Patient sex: F
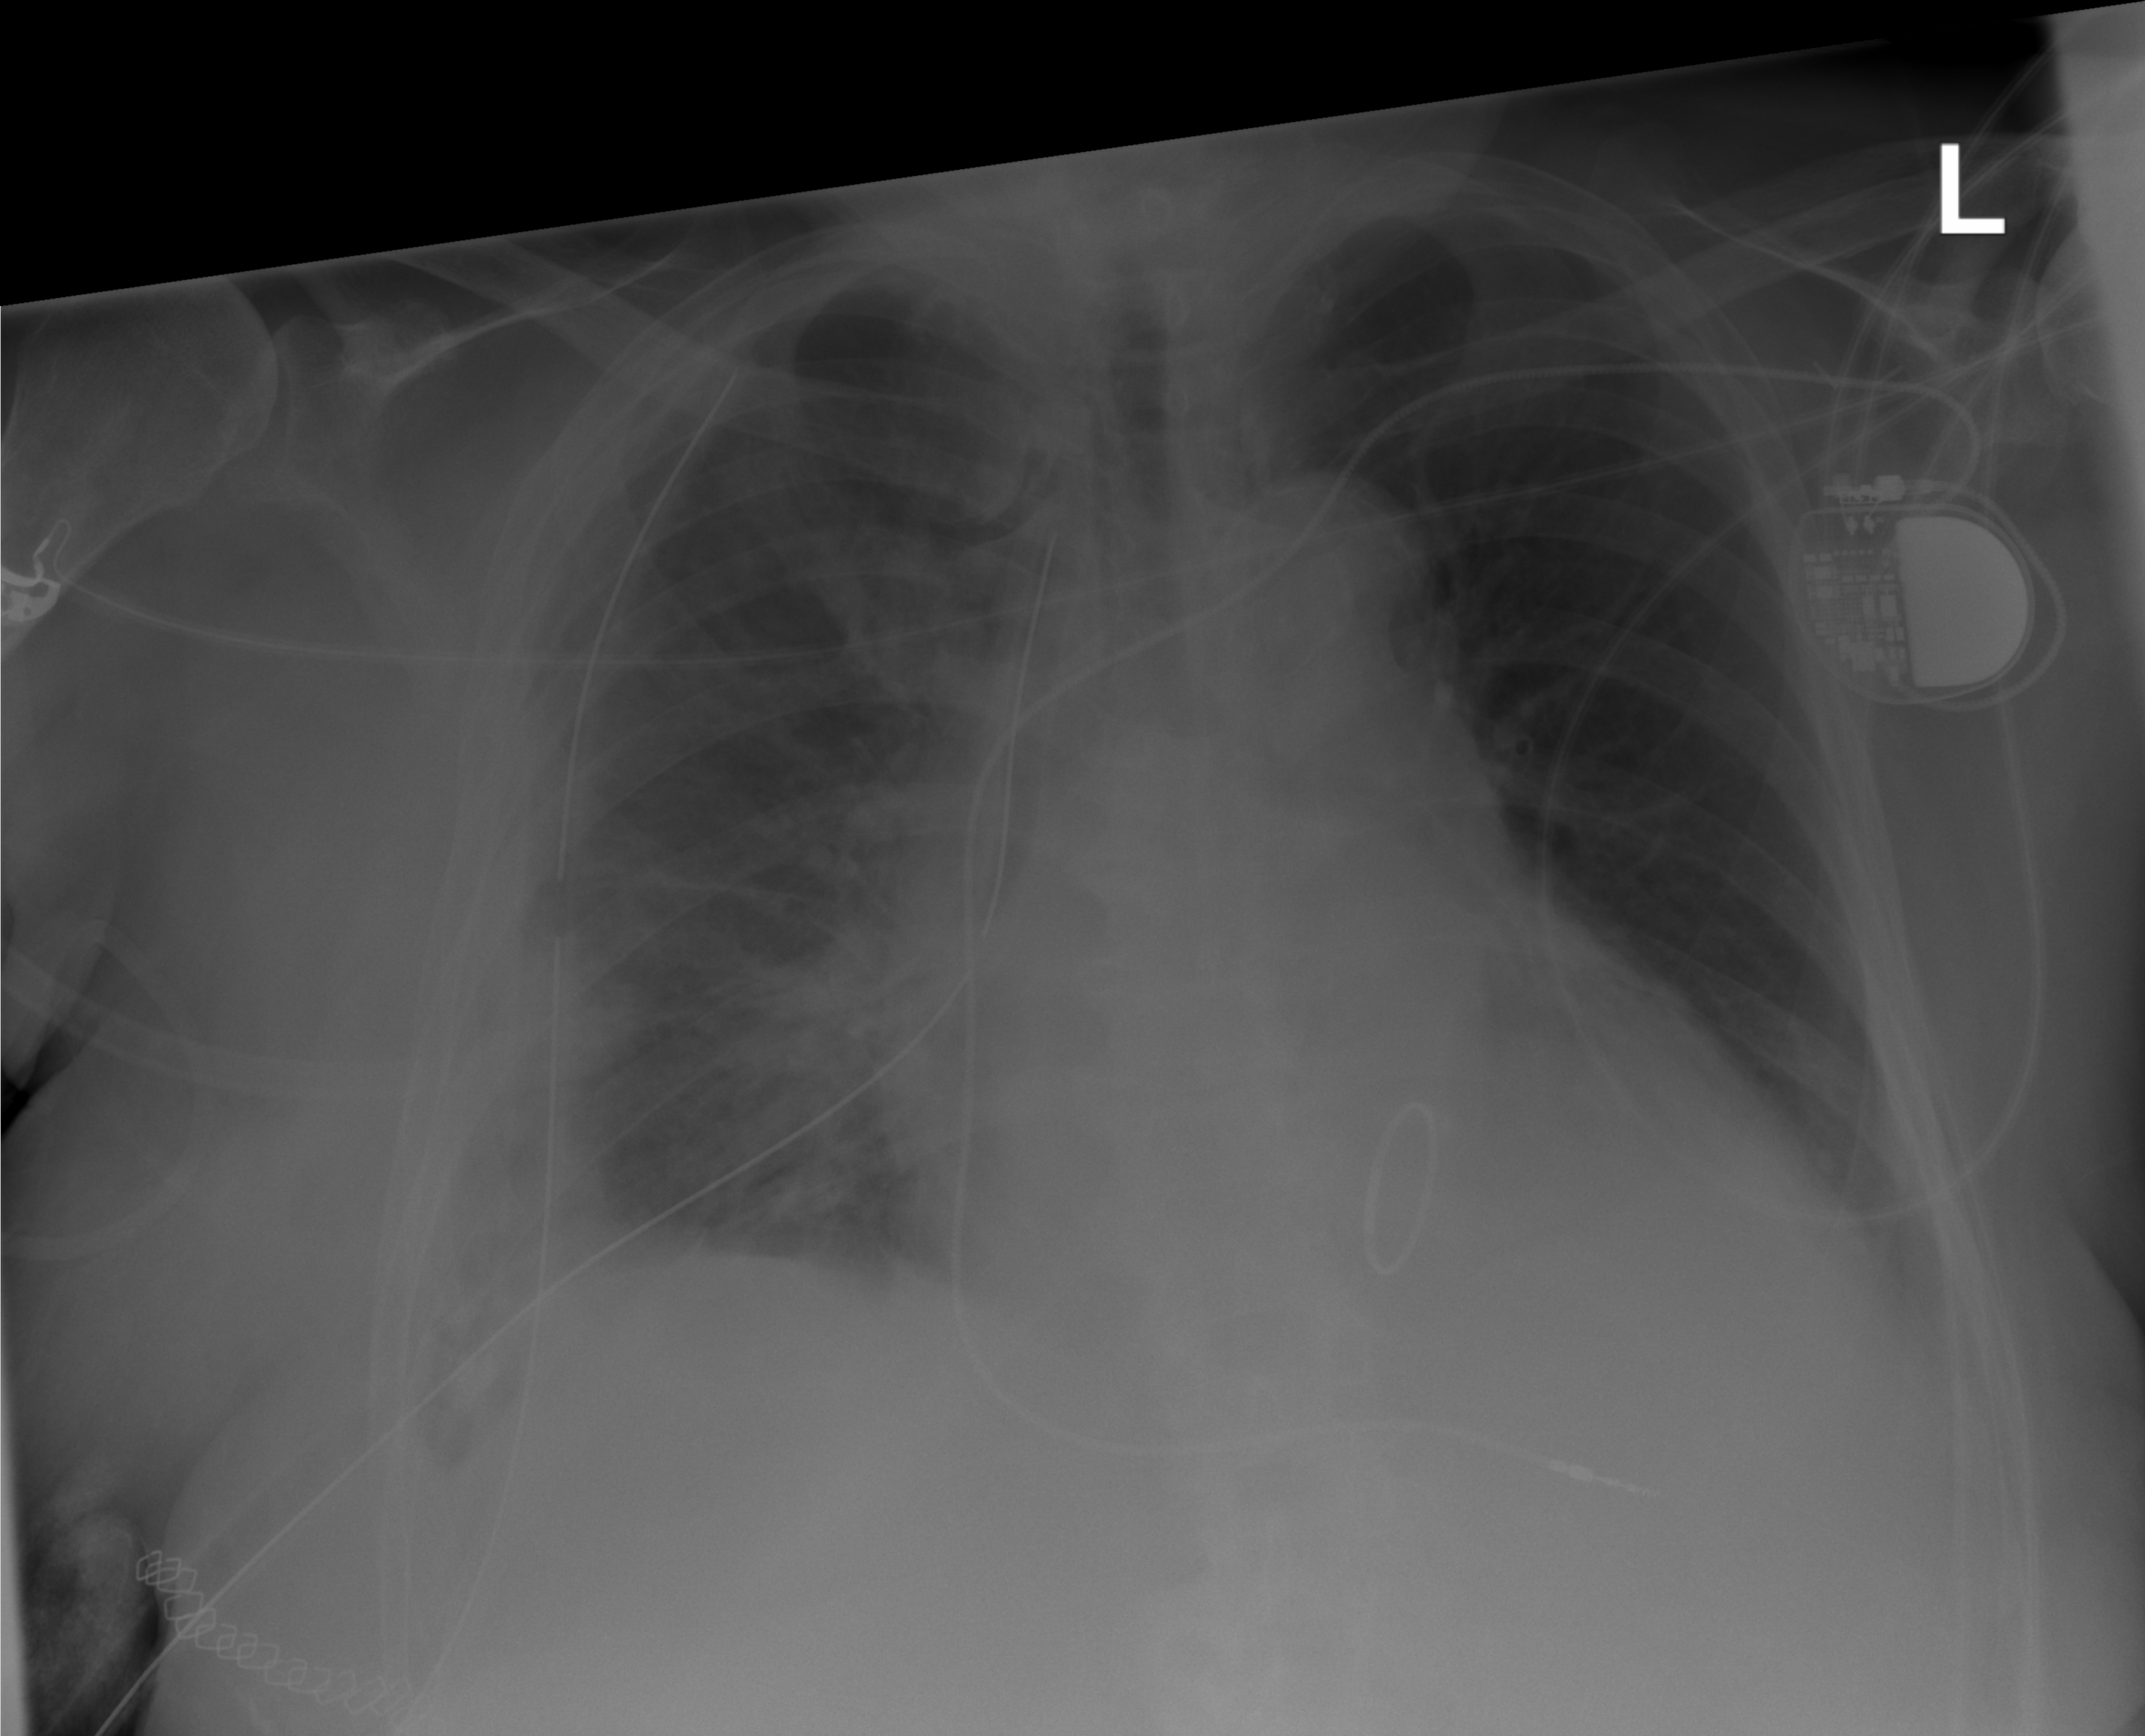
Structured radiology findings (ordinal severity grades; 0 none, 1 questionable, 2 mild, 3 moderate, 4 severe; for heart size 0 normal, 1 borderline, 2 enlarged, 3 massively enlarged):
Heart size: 2
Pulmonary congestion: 2
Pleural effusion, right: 3
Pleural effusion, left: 0
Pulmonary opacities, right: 2
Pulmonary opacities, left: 0
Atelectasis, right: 3
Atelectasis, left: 0